Current action and preconditions to check: trajectory_clear

Your task: For each precondition in the list above, predict whether it will hold at this action.

Consider the current scene as observed from the mobile robot's camera, and analyze the predicted future states of all dynamic agents (e.g., people, animals, vehicles, or any moving entities) within the NEXT SECOND.

IMPORTANT: Only answer "very likely" if you are absolutely certain—based on strong, clear evidence—that a dynamic agent will violate the precondition in the predicted future state. Do NOT answer "very likely" for unlikely, ambiguous, or low-probability risks.

Ask yourself for each precondition: Is there a high probability, with clear and convincing evidence, that the predicted future states of any dynamic agent will interfere with the predicted future state of the currently executing action within the NEXT SECOND, causing that precondition to fail?

Assess the risk level based on these predictions. Use "likely" or "very likely" if motions create a clear risk of interference.

Use "neutral" or "improbable" if agents are nearby but their predicted paths are clearly diverging or non-conflicting.

Failure Risk Categories: "very improbable", "improbable", "neutral", "likely", "very likely"

Answer Format: Output ONLY the probability_of_failure value from these categories: "very improbable", "improbable", "neutral", "likely", "very likely"

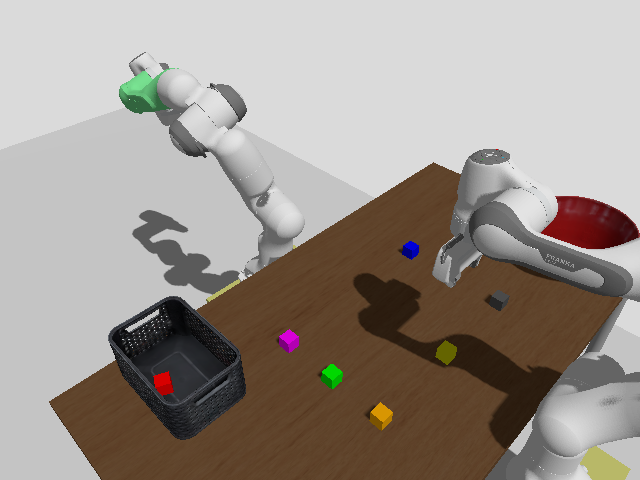

Answer: very improbable